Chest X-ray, AP view. Patient: 40 years old, sex F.
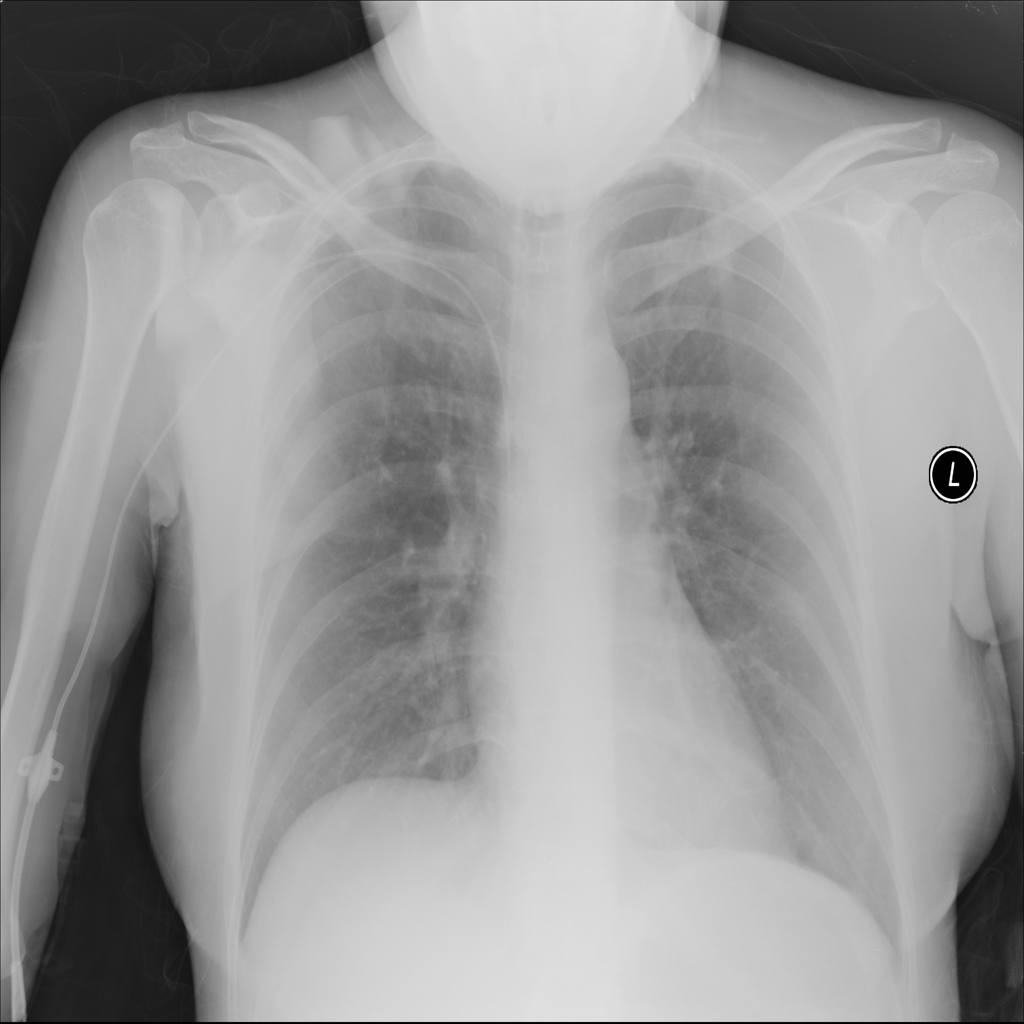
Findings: No Finding